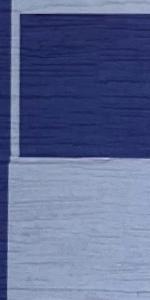
Label: Empty